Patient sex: F
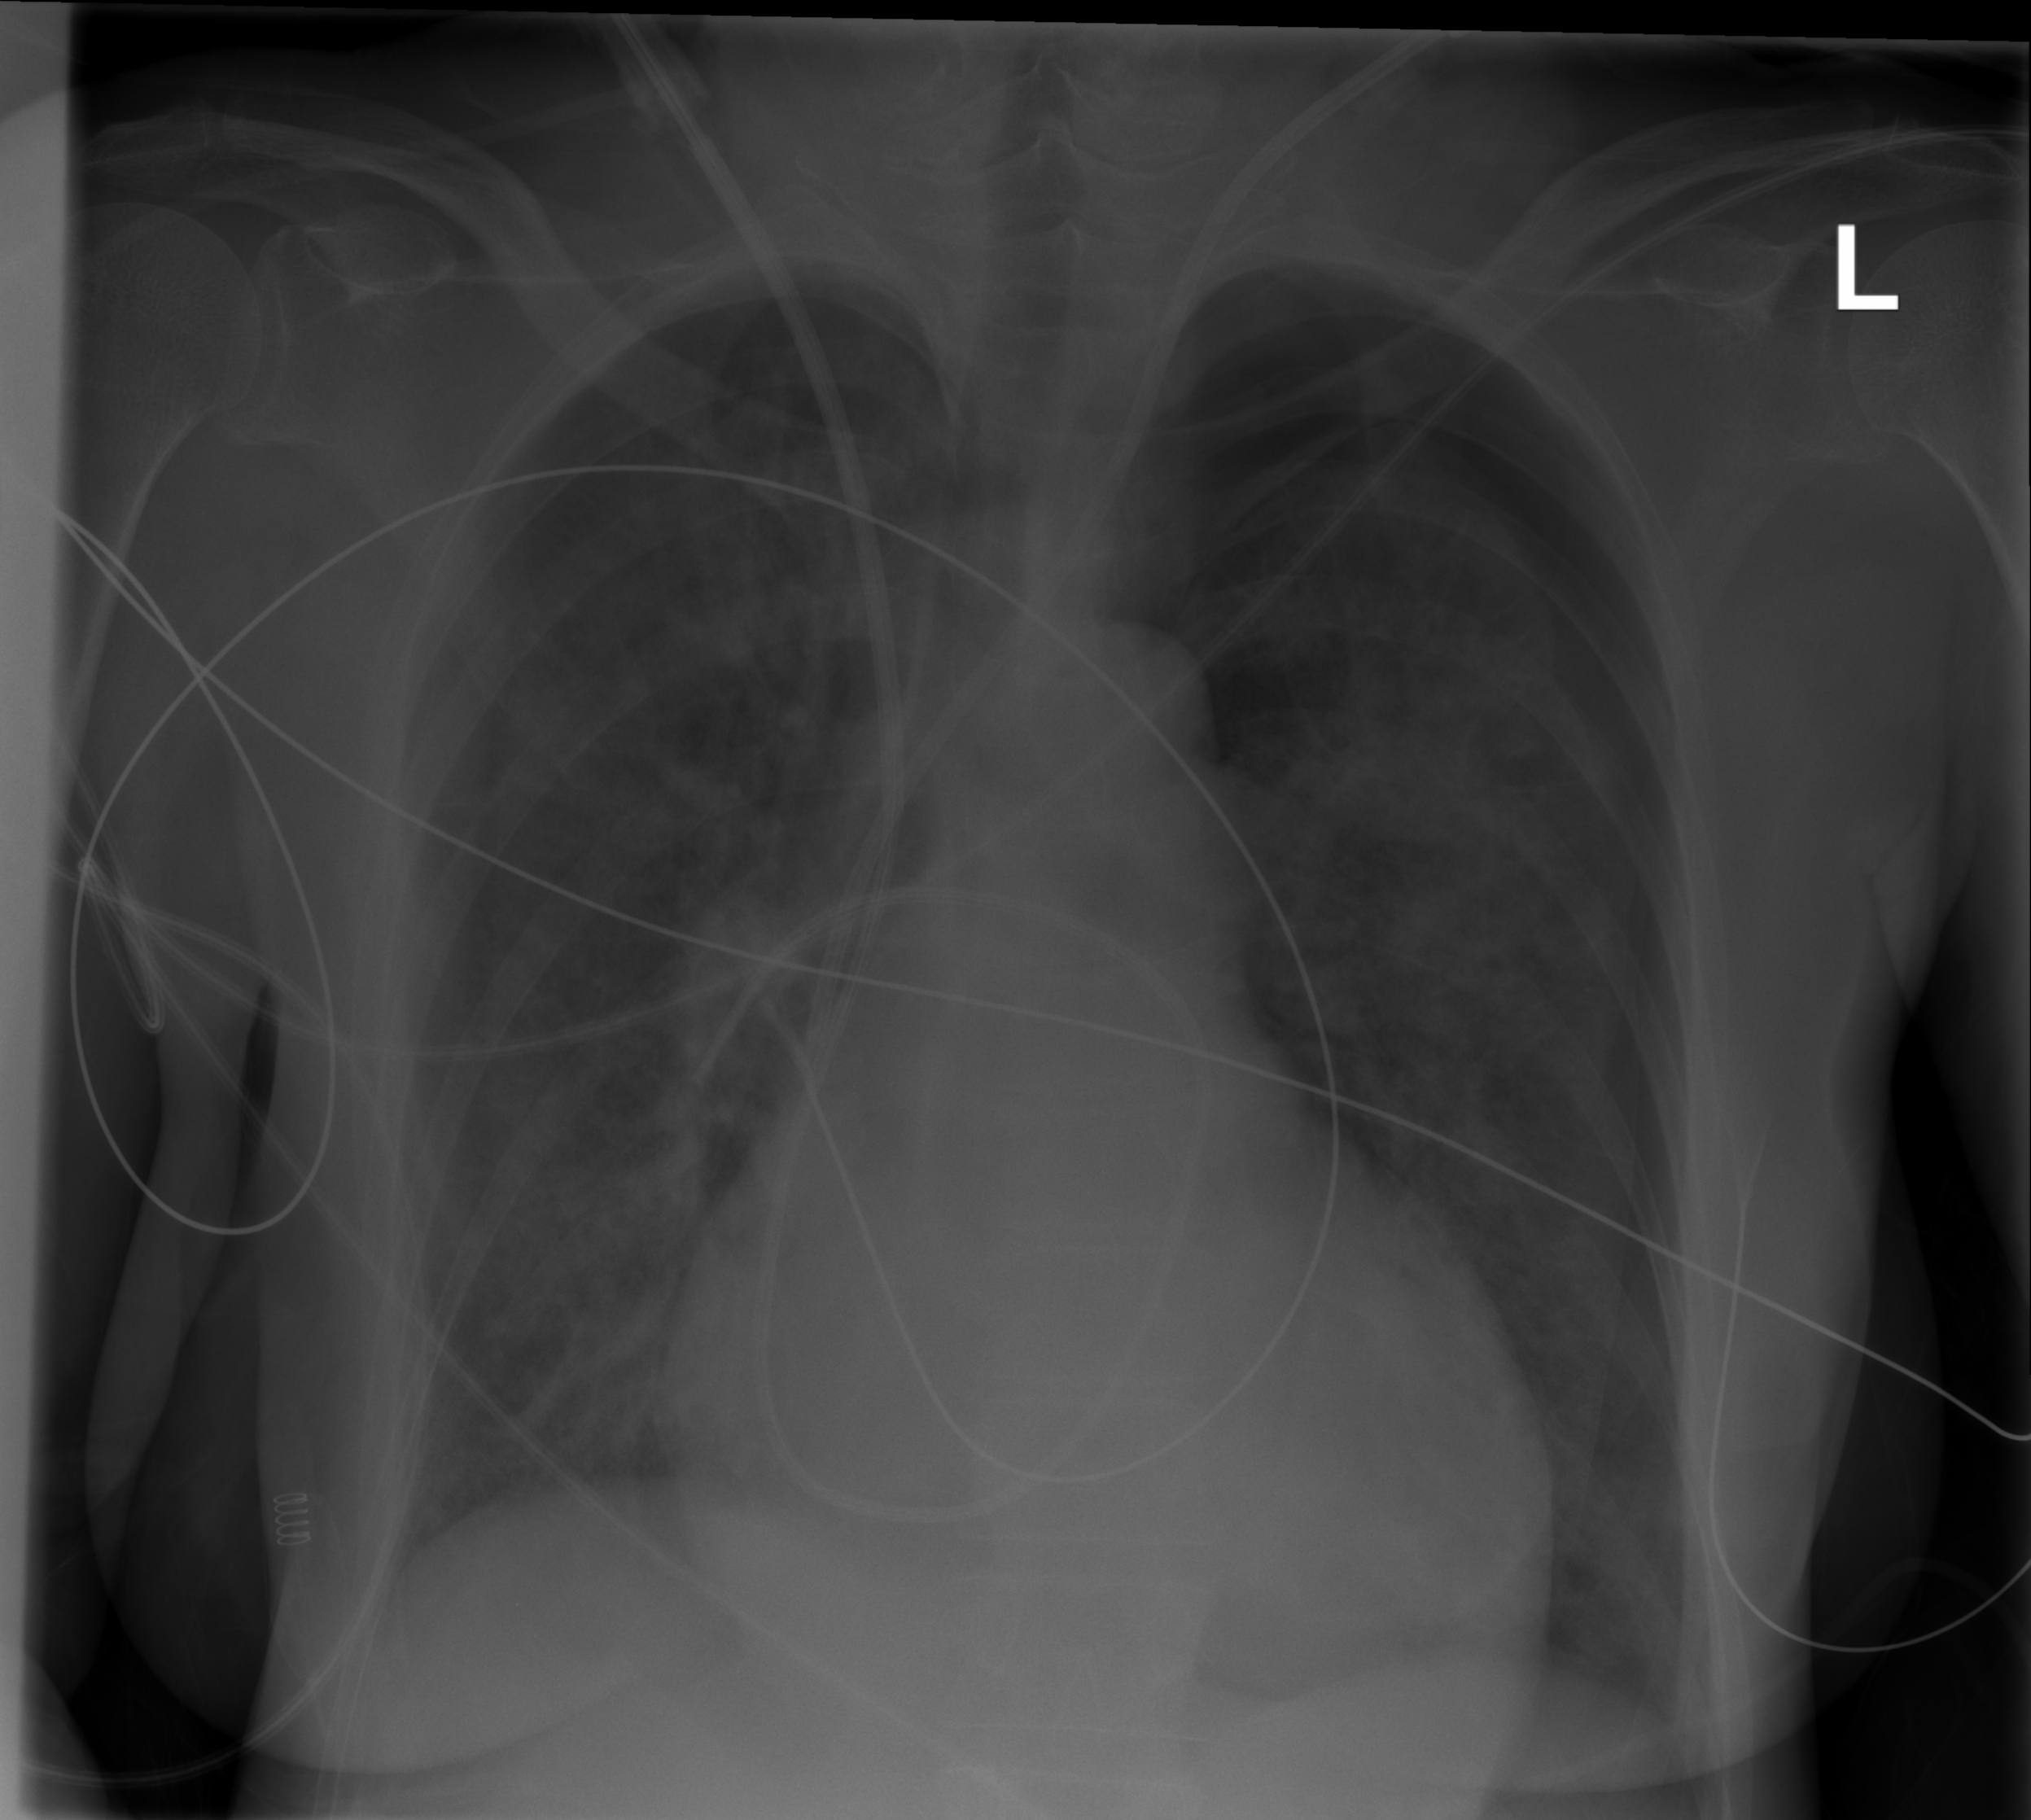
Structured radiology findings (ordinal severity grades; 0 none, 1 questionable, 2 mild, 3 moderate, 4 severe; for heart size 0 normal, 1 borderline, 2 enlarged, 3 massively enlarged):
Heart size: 2
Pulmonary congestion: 0
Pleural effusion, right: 0
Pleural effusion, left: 0
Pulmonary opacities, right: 3
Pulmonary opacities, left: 3
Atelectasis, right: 1
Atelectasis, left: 1